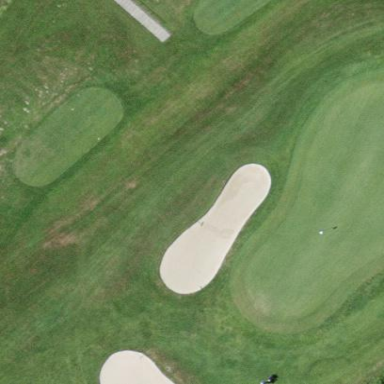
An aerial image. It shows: Golf bunker filled with natural sand.